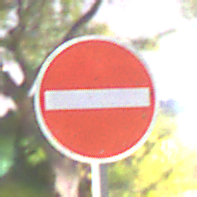
Verkehrszeichen: VerbotDerEinfahrt
Umgebung: Outdoor, Suburban
Tageszeit: Night
Wetter: PartlyCloudy
Licht: Artificial
Jahreszeit: NotSpecified
Kontrast: HighContrast